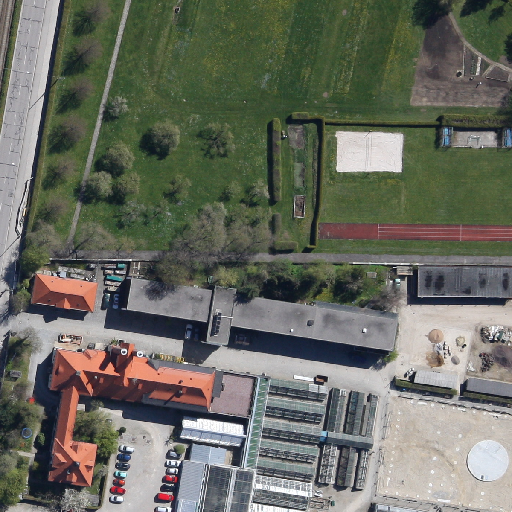
Referring expression: road marking